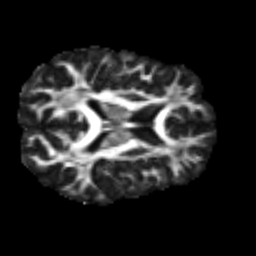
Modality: FA
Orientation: axial
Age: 23
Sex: male
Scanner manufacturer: siemens
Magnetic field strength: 3 T
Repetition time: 2.3 s
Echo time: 0.085 s